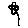
Label: flower